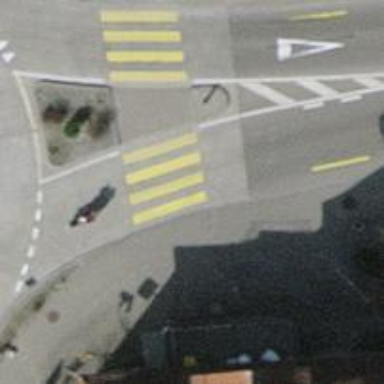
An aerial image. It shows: Primary highway with asphalt surface and designated lane for cyclists.